Question: Hi I have a string generated by Python and I need to read into R to analyze it.
The only difference between the two strings below is the length(number of elements inside list). And R cannot read the longer one successfully.
'''
textWork <- "[('08/10/2013 01:50:16 AM INFO', 'product1', '', '61.12000', '1'), ('08/10/2013 02:04:23 AM INFO', 'product1', '', '61.12000', '1'), ('08/11/2013 02:29:46 AM INFO', 'product1', '', '61.12000', '1'), ('08/12/2013 12:58:43 AM INFO', 'product1', '', '61.12000', '1'), ('08/12/2013 01:12:18 AM INFO', 'product1', '', '61.12000', '1'), ('08/13/2013 01:14:57 AM INFO', 'product1', '', '61.12000', '1'), ('08/14/2013 02:01:42 AM INFO', 'product1', '', '61.12000', '1'), ('08/14/2013 02:04:43 AM INFO', 'product1', '', '61.12000', '1'), ('08/15/2013 01:09:23 AM INFO', 'product1', '', '61.12000', '1'), ('08/15/2013 01:22:50 AM INFO', 'product1', '', '61.12000', '1'), ('08/16/2013 12:56:52 AM INFO', 'product1', '', '61.12000', '1'), ('08/16/2013 01:09:38 AM INFO', 'product1', '', '61.12000', '1'), ('08/17/2013 12:54:20 AM INFO', 'product1', '', '61.12000', '1'), ('08/17/2013 01:07:51 AM INFO', 'product1', '', '61.12000', '1'), ('08/18/2013 12:54:14 AM INFO', 'product1', '', '61.12000', '1'), ('08/18/2013 01:09:37 AM INFO', 'product1', '', '61.12000', '1'), ('08/19/2013 12:54:13 AM INFO', 'product1', '', '61.12000', '1'), ('08/19/2013 01:10:06 AM INFO', 'product1', '', '61.12000', '1'), ('08/20/2013 02:09:17 AM INFO', 'product1', '', '61.12000', '1'), ('08/20/2013 02:25:56 AM INFO', 'product1', '', '61.12000', '1'), ('08/21/2013 01:21:03 AM INFO', 'product1', '', '61.12000', '1'), ('08/21/2013 01:34:59 AM INFO', 'product1', '', '61.12000', '1'), ('08/22/2013 01:32:54 AM INFO', 'product1', '', '61.12000', '1'), ('08/22/2013 01:55:25 AM INFO', 'product1', '', '61.12000', '1'), ('08/23/2013 01:23:44 AM INFO', 'product1', '', '61.12000', '1'), ('08/23/2013 01:41:08 AM INFO', 'product1', '', '61.12000', '1'), ('08/24/2013 01:17:46 AM INFO', 'product1', '', '61.12000', '1'), ('08/24/2013 01:31:12 AM INFO', 'product1', '', '61.12000', '1'), ('08/25/2013 12:57:21 AM INFO', 'product1', '', '61.12000', '1'), ('08/25/2013 01:10:55 AM INFO', 'product1', '', '61.12000', '1'), ('08/26/2013 12:56:37 AM INFO', 'product1', '', '61.12000', '1'), ('08/26/2013 01:11:03 AM INFO', 'product1', '', '61.12000', '1'), ('08/27/2013 01:00:15 AM INFO', 'product1', '', '61.12000', '1'), ('08/27/2013 01:13:09 AM INFO', 'product1', '', '61.12000', '1'), ('08/28/2013 01:07:21 AM INFO', 'product1', '', '61.12000', '1'), ('08/28/2013 01:24:13 AM INFO', 'product1', '', '61.12000', '1'), ('08/29/2013 12:57:08 AM INFO', 'product1', '', '61.12000', '1'), ('08/29/2013 01:10:57 AM INFO', 'product1', '', '61.12000', '1'), ('08/30/2013 12:56:22 AM INFO', 'product1', '', '61.12000', '1'), ('08/30/2013 01:10:43 AM INFO', 'product1', '', '61.12000', '1'), ('08/31/2013 12:53:37 AM INFO', 'product1', '', '61.12000', '1'), ('08/31/2013 01:08:01 AM INFO', 'product1', '', '61.12000', '1'), ('09/01/2013 12:52:11 AM INFO', 'product1', '', '61.12000', '1'), ('09/01/2013 01:06:40 AM INFO', 'product1', '', '61.12000', '1'), ('09/02/2013 12:50:31 AM INFO', 'product1', '', '61.12000', '1'), ('09/02/2013 01:05:16 AM INFO', 'product1', '', '61.12000', '1'), ('09/03/2013 12:54:07 AM INFO', 'product1', '', '61.12000', '1'), ('09/03/2013 01:09:32 AM INFO', 'product1', '', '61.12000', '1'), ('09/04/2013 01:16:11 AM INFO', 'product1', '', '61.12000', '1'), ('09/05/2013 12:59:34 AM INFO', 'product1', '', '61.12000', '1'), ('09/06/2013 12:55:00 AM INFO', 'product1', '', '61.12000', '1'), ('09/07/2013 01:13:40 AM INFO', 'product1', '', '61.12000', '1'), ('09/09/2013 01:07:43 AM INFO', 'product1', '', '61.12000', '1')]"
textNotWork <- "[('08/10/2013 01:50:16 AM INFO', 'product1', '', '61.12000', '1'), ('08/10/2013 02:04:23 AM INFO', 'product1', '', '61.12000', '1'), ('08/11/2013 02:29:46 AM INFO', 'product1', '', '61.12000', '1'), ('08/12/2013 12:58:43 AM INFO', 'product1', '', '61.12000', '1'), ('08/12/2013 01:12:18 AM INFO', 'product1', '', '61.12000', '1'), ('08/13/2013 01:14:57 AM INFO', 'product1', '', '61.12000', '1'), ('08/10/2013 01:50:16 AM INFO', 'product1', '', '61.12000', '1'), ('08/10/2013 02:04:23 AM INFO', 'product1', '', '61.12000', '1'), ('08/11/2013 02:29:46 AM INFO', 'product1', '', '61.12000', '1'), ('08/12/2013 12:58:43 AM INFO', 'product1', '', '61.12000', '1'), ('08/12/2013 01:12:18 AM INFO', 'product1', '', '61.12000', '1'), ('08/13/2013 01:14:57 AM INFO', 'product1', '', '61.12000', '1'), ('08/10/2013 01:50:16 AM INFO', 'product1', '', '61.12000', '1'), ('08/10/2013 02:04:23 AM INFO', 'product1', '', '61.12000', '1'), ('08/11/2013 02:29:46 AM INFO', 'product1', '', '61.12000', '1'), ('08/12/2013 12:58:43 AM INFO', 'product1', '', '61.12000', '1'), ('08/12/2013 01:12:18 AM INFO', 'product1', '', '61.12000', '1'), ('08/13/2013 01:14:57 AM INFO', 'product1', '', '61.12000', '1'), ('08/10/2013 01:50:16 AM INFO', 'product1', '', '61.12000', '1'), ('08/10/2013 02:04:23 AM INFO', 'product1', '', '61.12000', '1'), ('08/11/2013 02:29:46 AM INFO', 'product1', '', '61.12000', '1'), ('08/12/2013 12:58:43 AM INFO', 'product1', '', '61.12000', '1'), ('08/12/2013 01:12:18 AM INFO', 'product1', '', '61.12000', '1'), ('08/13/2013 01:14:57 AM INFO', 'product1', '', '61.12000', '1'), ('08/14/2013 02:01:42 AM INFO', 'product1', '', '61.12000', '1'), ('08/14/2013 02:04:43 AM INFO', 'product1', '', '61.12000', '1'), ('08/15/2013 01:09:23 AM INFO', 'product1', '', '61.12000', '1'), ('08/15/2013 01:22:50 AM INFO', 'product1', '', '61.12000', '1'), ('08/16/2013 12:56:52 AM INFO', 'product1', '', '61.12000', '1'), ('08/16/2013 01:09:38 AM INFO', 'product1', '', '61.12000', '1'), ('08/17/2013 12:54:20 AM INFO', 'product1', '', '61.12000', '1'), ('08/17/2013 01:07:51 AM INFO', 'product1', '', '61.12000', '1'), ('08/18/2013 12:54:14 AM INFO', 'product1', '', '61.12000', '1'), ('08/18/2013 01:09:37 AM INFO', 'product1', '', '61.12000', '1'), ('08/19/2013 12:54:13 AM INFO', 'product1', '', '61.12000', '1'), ('08/19/2013 01:10:06 AM INFO', 'product1', '', '61.12000', '1'), ('08/20/2013 02:09:17 AM INFO', 'product1', '', '61.12000', '1'), ('08/20/2013 02:25:56 AM INFO', 'product1', '', '61.12000', '1'), ('08/21/2013 01:21:03 AM INFO', 'product1', '', '61.12000', '1'), ('08/21/2013 01:34:59 AM INFO', 'product1', '', '61.12000', '1'), ('08/22/2013 01:32:54 AM INFO', 'product1', '', '61.12000', '1'), ('08/22/2013 01:55:25 AM INFO', 'product1', '', '61.12000', '1'), ('08/23/2013 01:23:44 AM INFO', 'product1', '', '61.12000', '1'), ('08/23/2013 01:41:08 AM INFO', 'product1', '', '61.12000', '1'), ('08/24/2013 01:17:46 AM INFO', 'product1', '', '61.12000', '1'), ('08/24/2013 01:31:12 AM INFO', 'product1', '', '61.12000', '1'), ('08/25/2013 12:57:21 AM INFO', 'product1', '', '61.12000', '1'), ('08/25/2013 01:10:55 AM INFO', 'product1', '', '61.12000', '1'), ('08/26/2013 12:56:37 AM INFO', 'product1', '', '61.12000', '1'), ('08/26/2013 01:11:03 AM INFO', 'product1', '', '61.12000', '1'), ('08/27/2013 01:00:15 AM INFO', 'product1', '', '61.12000', '1'), ('08/27/2013 01:13:09 AM INFO', 'product1', '', '61.12000', '1'), ('08/28/2013 01:07:21 AM INFO', 'product1', '', '61.12000', '1'), ('08/28/2013 01:24:13 AM INFO', 'product1', '', '61.12000', '1'), ('08/29/2013 12:57:08 AM INFO', 'product1', '', '61.12000', '1'), ('08/29/2013 01:10:57 AM INFO', 'product1', '', '61.12000', '1'), ('08/30/2013 12:56:22 AM INFO', 'product1', '', '61.12000', '1'), ('08/30/2013 01:10:43 AM INFO', 'product1', '', '61.12000', '1'), ('08/31/2013 12:53:37 AM INFO', 'product1', '', '61.12000', '1'), ('08/31/2013 01:08:01 AM INFO', 'product1', '', '61.12000', '1'), ('09/01/2013 12:52:11 AM INFO', 'product1', '', '61.12000', '1'), ('09/01/2013 01:06:40 AM INFO', 'product1', '', '61.12000', '1'), ('09/02/2013 12:50:31 AM INFO', 'product1', '', '61.12000', '1'), ('09/02/2013 01:05:16 AM INFO', 'product1', '', '61.12000', '1'), ('09/03/2013 12:54:07 AM INFO', 'product1', '', '61.12000', '1'), ('09/03/2013 01:09:32 AM INFO', 'product1', '', '61.12000', '1'), ('09/04/2013 01:16:11 AM INFO', 'product1', '', '61.12000', '1'), ('09/05/2013 12:59:34 AM INFO', 'product1', '', '61.12000', '1'), ('09/06/2013 12:55:00 AM INFO', 'product1', '', '61.12000', '1'), ('09/07/2013 01:13:40 AM INFO', 'product1', '', '61.12000', '1'), ('09/09/2013 01:07:43 AM INFO', 'product1', '', '61.12000', '1')]"
'''

Question(1) As you can see, this is a list of tuple in Python, and the original data(textNotWork) actually contains more tuple elements (string was longer), and I cannot read the text successfully. Anyone know what is really going on? How can I read a string that is pretty long.
Question(2) How can I turn that into a dataframe with five variables (seems like one variable is an empty string) dataframe in R so I can turn that into a time series and analyze it.
Thanks
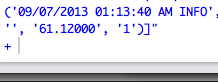
Answer: One idea to transform your python structures(I think that the solution given here is general for any python structure) is to save them(using python) as a json format and read them after using R. So you can do something like this:
## python
'''
textNotWork = [('08/10/2013 01:50:16 AM INFO', ...]
with open("testing.json", "w") as file:
json.dump(textNotWork,file)
'''
## R
'''
library(rjson)
matrix(unlist(fromJSON(file='testing.json')),
ncol=5,byrow=TRUE)
[1,] "08/10/2013 01:50:16 AM INFO" "product1" "" "61.12000" "1"
[2,] "08/10/2013 02:04:23 AM INFO" "product1" "" "61.12000" "1"
[3,] "08/11/2013 02:29:46 AM INFO" "product1" "" "61.12000" "1"
[4,] "08/12/2013 12:58:43 AM INFO" "product1" "" "61.12000" "1"
'''